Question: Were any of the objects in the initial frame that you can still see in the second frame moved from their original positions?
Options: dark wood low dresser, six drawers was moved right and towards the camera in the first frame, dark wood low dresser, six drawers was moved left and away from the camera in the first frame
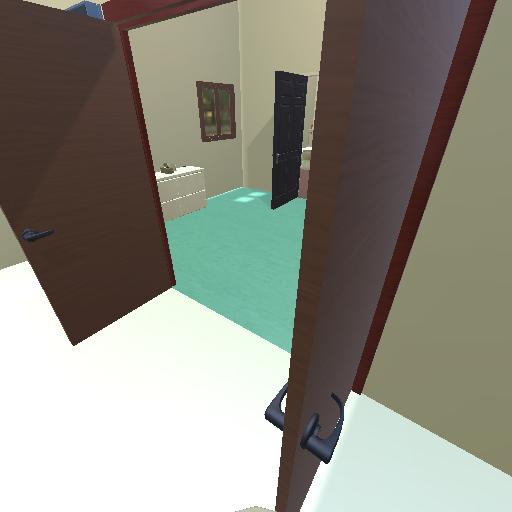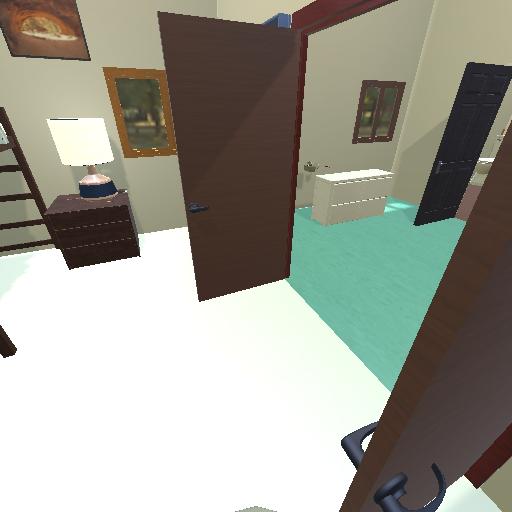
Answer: dark wood low dresser, six drawers was moved right and towards the camera in the first frame